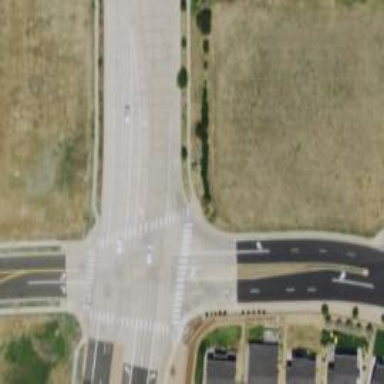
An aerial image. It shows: Marked road crossing.